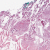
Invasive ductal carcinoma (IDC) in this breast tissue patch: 0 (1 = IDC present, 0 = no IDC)